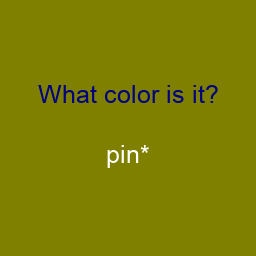
Color: white
Color name shown: pink
Background color: olive
Question text color: navy